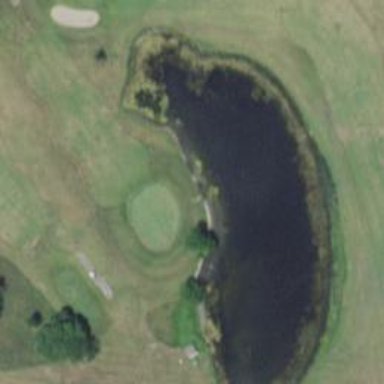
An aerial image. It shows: View of golf hole.